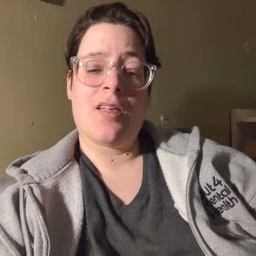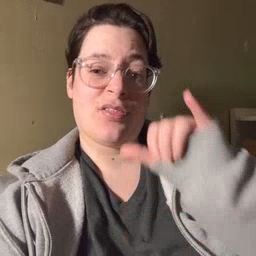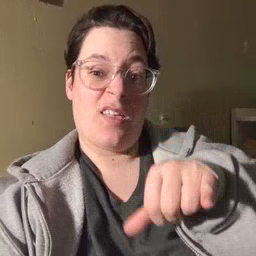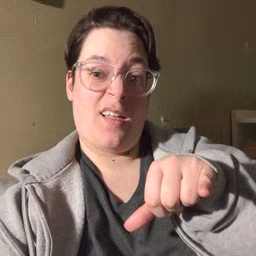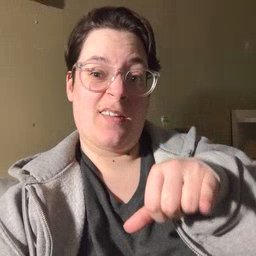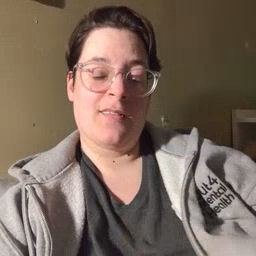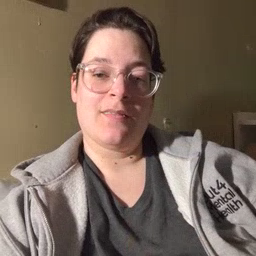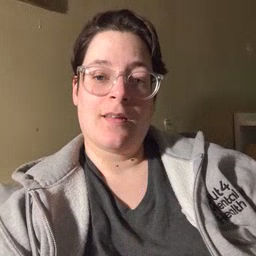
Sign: that